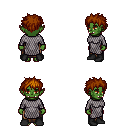
a pixel art fantasy rpg character, female body template, orc, green skin, chain mail, robe skirt, brunette bedhead hairstyle, black shoes, four views (front, back, left, right), 2x2 character sprite sheet, small pixel art, hard edges, no anti-aliasing